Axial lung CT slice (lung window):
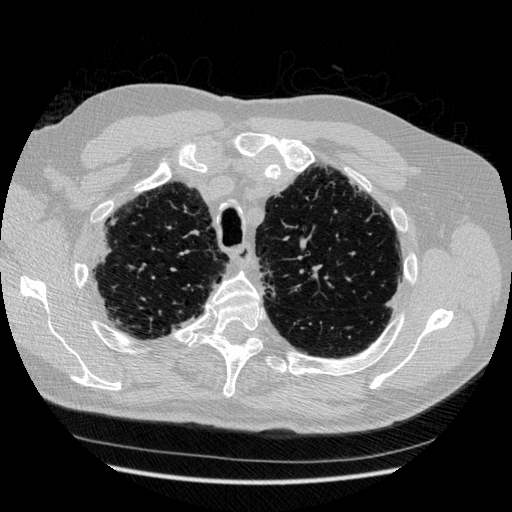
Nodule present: no